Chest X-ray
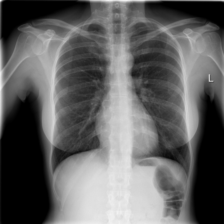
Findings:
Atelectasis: negative
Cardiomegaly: negative
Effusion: negative
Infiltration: negative
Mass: negative
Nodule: negative
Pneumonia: negative
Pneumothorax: negative
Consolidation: negative
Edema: negative
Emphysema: negative
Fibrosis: negative
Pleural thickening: negative
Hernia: negative